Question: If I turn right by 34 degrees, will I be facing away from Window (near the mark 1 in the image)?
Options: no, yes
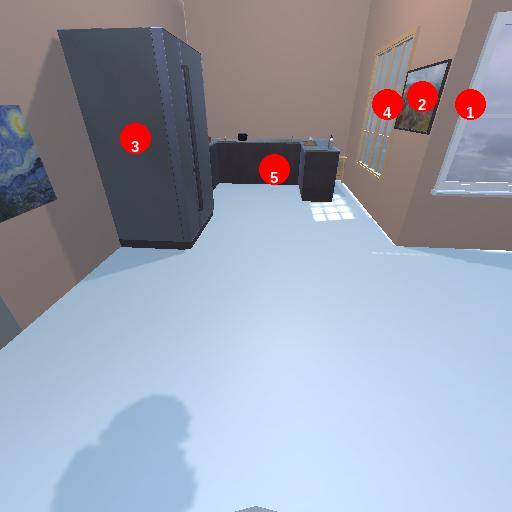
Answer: no